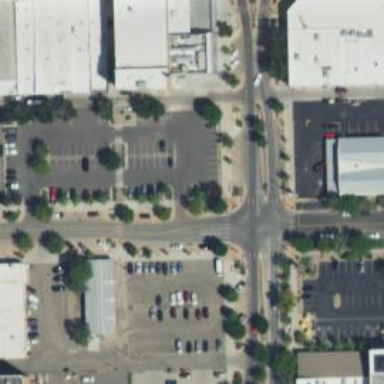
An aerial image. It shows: Parking space.